Question: I'm new to React and was wondering if anyone could assist me. I'm trying to create a card list. I have done this part however I'm showing an image inside my card which does not render properly. The entire card becomes 1/12 of a row size. If I remove the List part then card renders properly.

## Below is my Code:
'''
import React, { Component } from "react";
import { Image } from "react-native";
import {
Container,
Header,
Title,
Content,
Text,
Button,
Icon,
FooterTab,
Left,
Right,
Card,
CardItem,
Thumbnail,
ListItem,
List,
Body
} from "native-base";
import styles from "./styles";
const datas = [
{
route: "Header1",
text: "Only Title",
restImage: require("../../../assets/restaurants/Mc.png")
},
{
route: "Header2",
text: "Icon Buttons",
restImage: require("../../../assets/restaurants/Mc.png")
}
];
const logo = require("../../../assets/logo.png");
//const cardImage = require("../../../assets/Mc.png");
//const cardImage2 = require("../../../assets/NY.png");
class Anatomy extends Component {
render() {
return (
<Container style={styles.container}>
<Header
style={{ backgroundColor: "#FFAB00" }}
androidStatusBarColor="#FF8F00"
iosBarStyle="light-content"
>
<Left>
<Button
transparent
onPress={() => this.props.navigation.navigate("DrawerOpen")}
>
<Icon name="ios-menu" />
</Button>
</Left>
<Body>
<Title>Rests</Title>
</Body>
<Right />
</Header>
<Content padder>
<List
dataArray={datas}
renderRow={data =>
<ListItem>
<Card style={styles.mb}>
<CardItem cardBody>
<Image
style={{
resizeMode: "cover",
width: null,
height: 200,
flex: 1
}}
source={data.restImage}
/>
</CardItem>
<CardItem style={{ paddingVertical: 0 }}>
<Left>
<Button transparent>
<Icon active name="thumbs-up" />
<Text>4923 Likes</Text>
</Button>
</Left>
<Body>
<Button transparent>
<Icon active name="chatbubbles" />
<Text>89 Comments</Text>
</Button>
</Body>
<Right>
<Text
button
onPress={() => this.props.navigation.navigate(data.route)}
>2KM away</Text>
</Right>
</CardItem>
</Card>
</ListItem>
}
/>
</Content>
</Container>
);
}
}
export default Anatomy;
'''
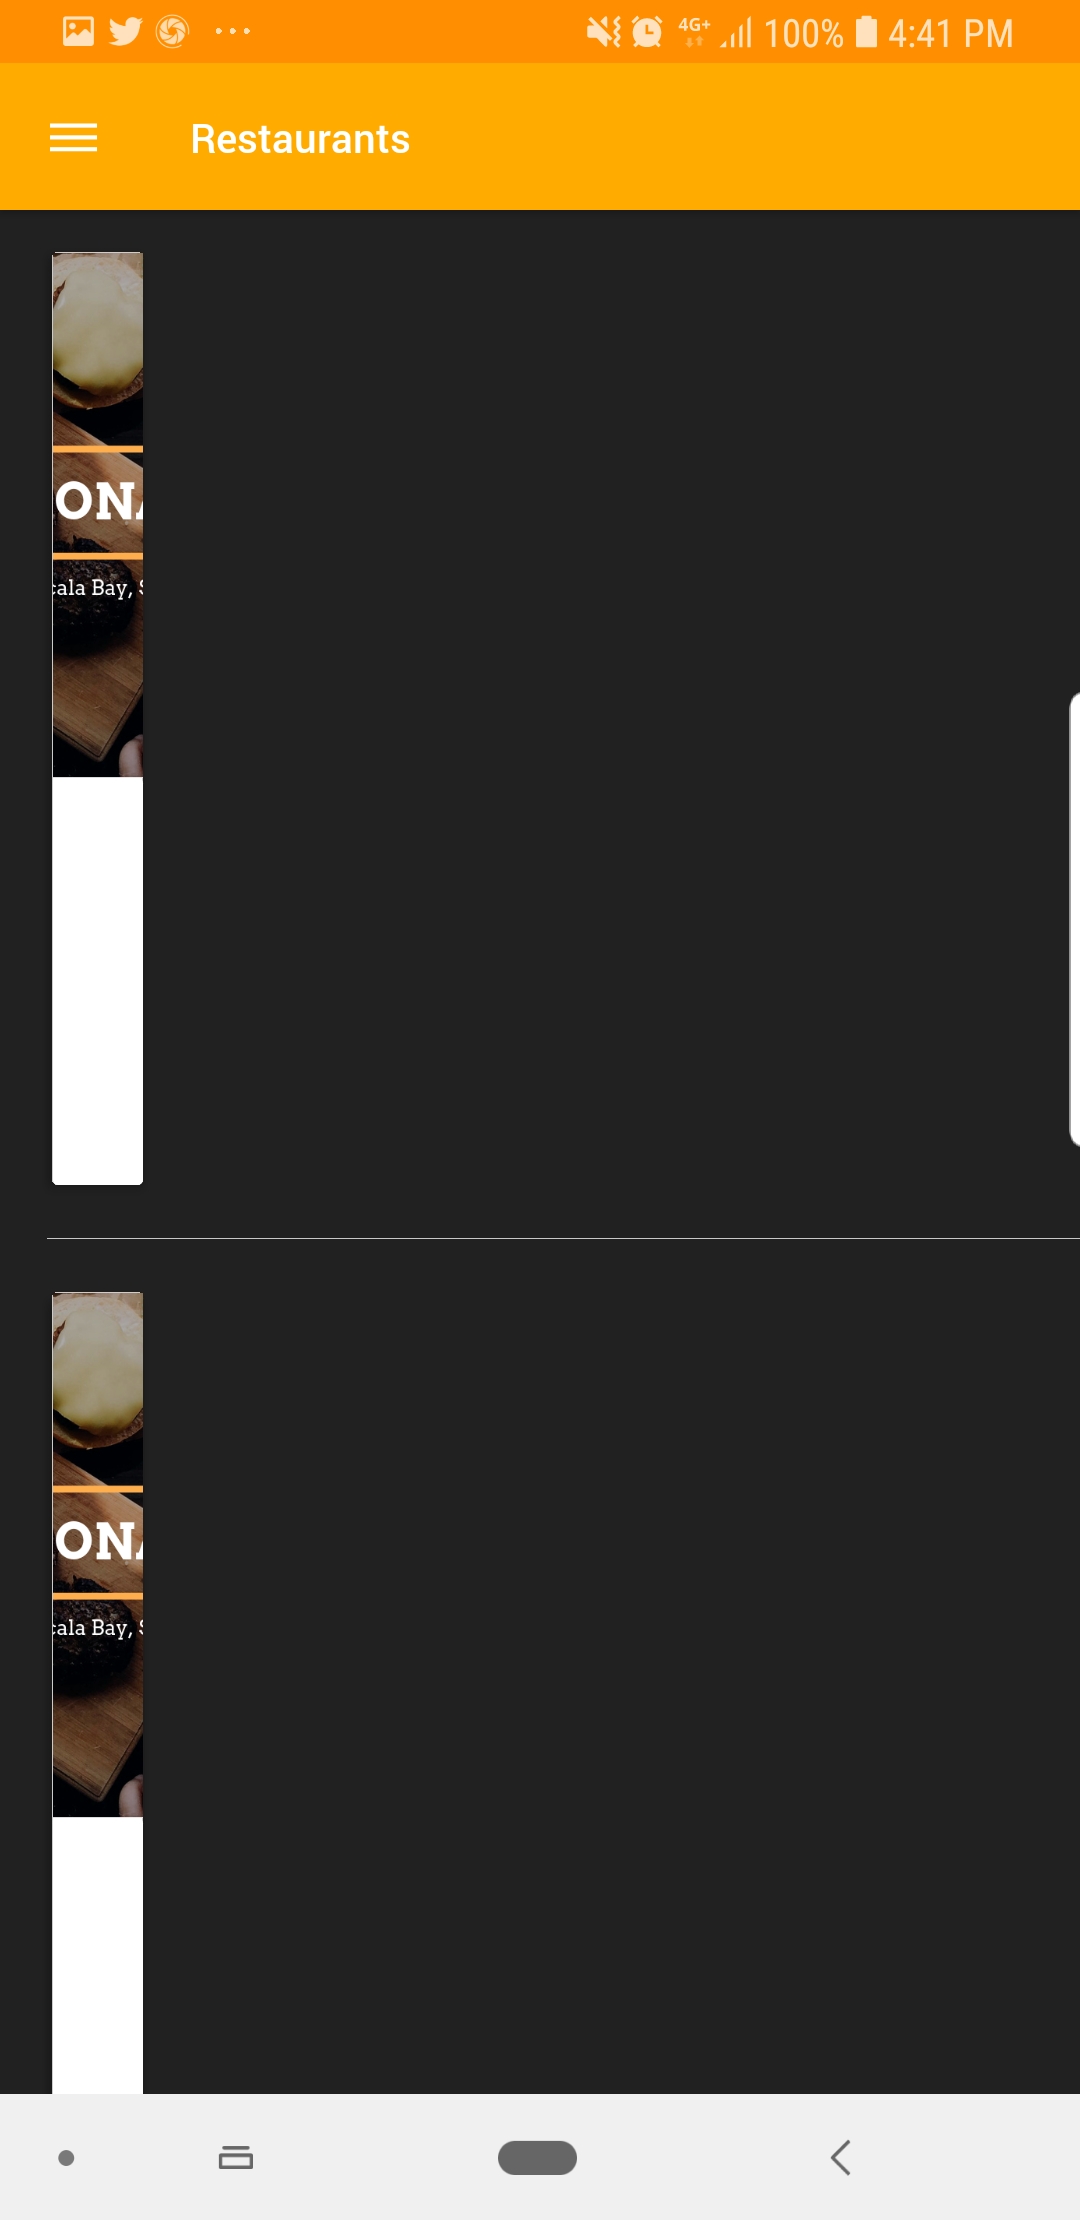
Answer: I managed to resolve it. Did some research and just added below style to card.
'''
<Card style={{ flex: 1 }}>
'''
This resolved the rendering problem for me.